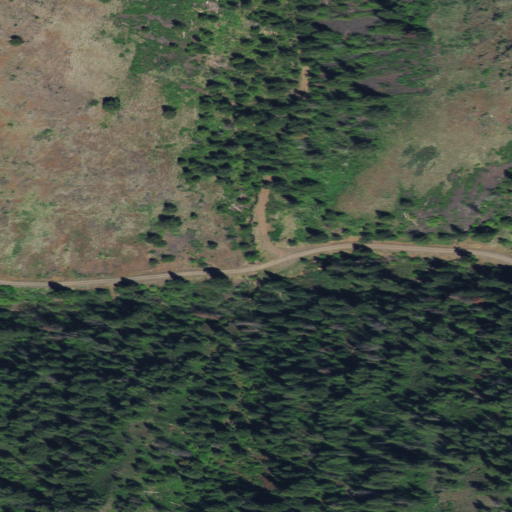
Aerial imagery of valley in Idaho named Gillespie Gulch containing evergreen forest, shrub, and grassland